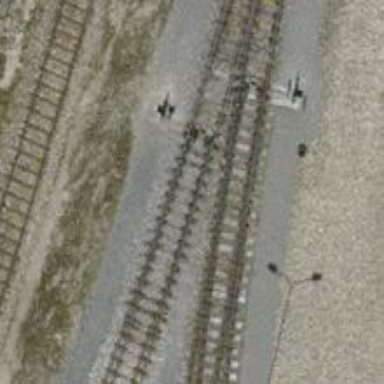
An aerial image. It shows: Railway switch.